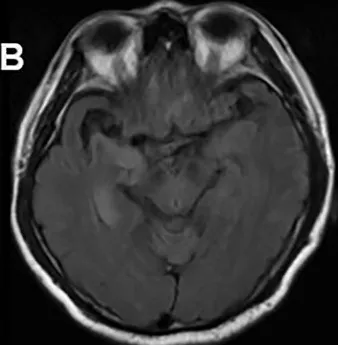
Cranial MRI in Case 1. FLAIR. Sequences showed hyper-intensity in the right hippocampus.
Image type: radiology (mri)